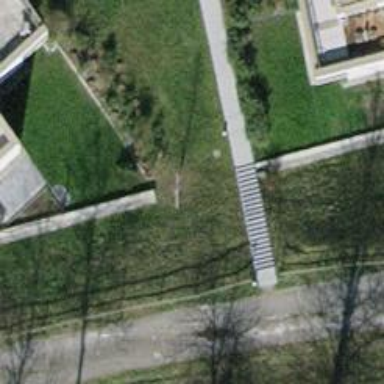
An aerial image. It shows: Set of steps on the road.